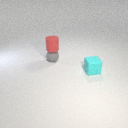
small red rubber cylinder above small gray rubber sphere